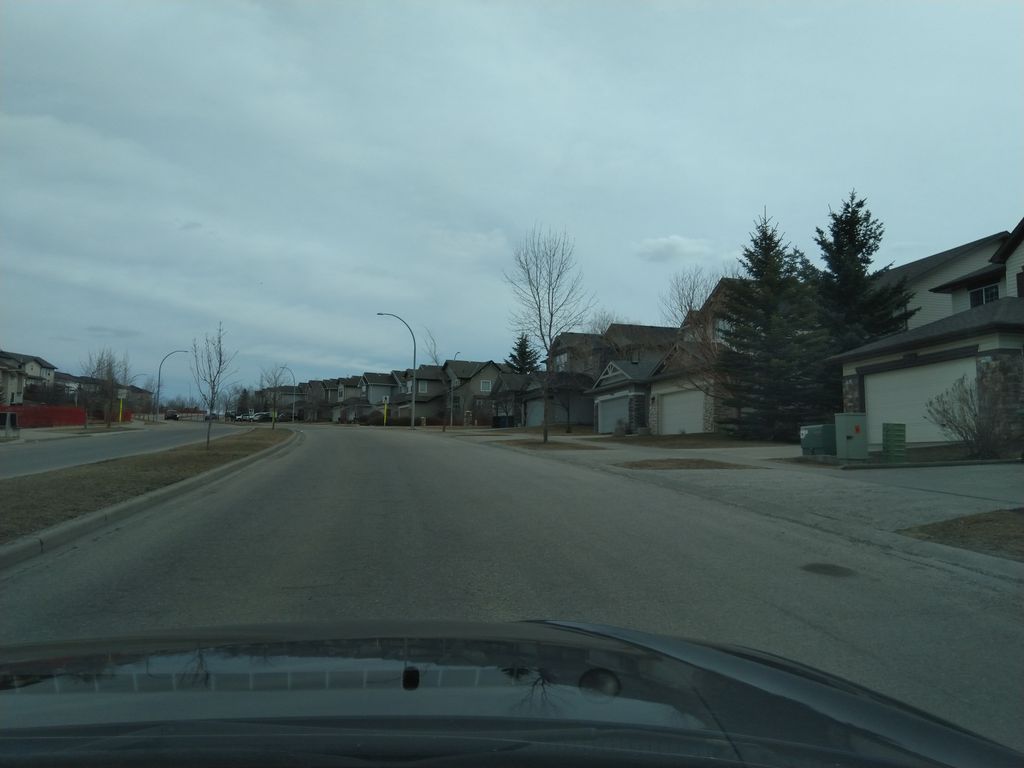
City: calgary